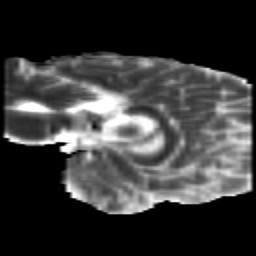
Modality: MD
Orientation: sagittal
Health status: healthy
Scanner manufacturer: siemens
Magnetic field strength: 3 T
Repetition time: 10 s
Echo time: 0.092 s